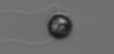
Label: flagellate